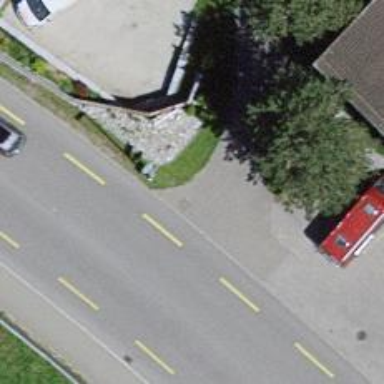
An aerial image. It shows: Bus stop with platform for public transport.